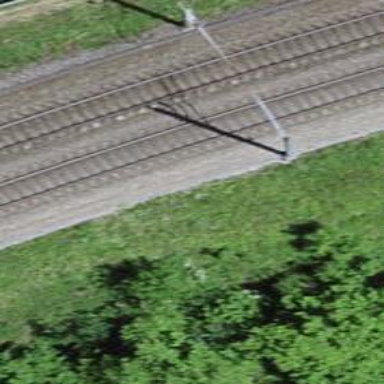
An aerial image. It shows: Railway track with contact line for electrification.